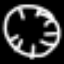
Label: clock